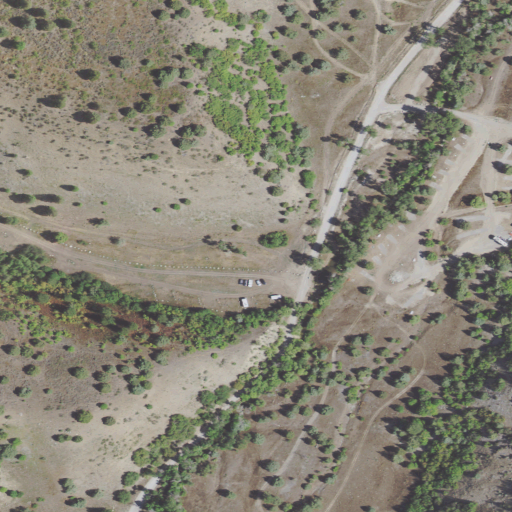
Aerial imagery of valley in Utah named Leatham Hollow containing shrub, open development, and deciduous forest